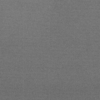
Label: dusty